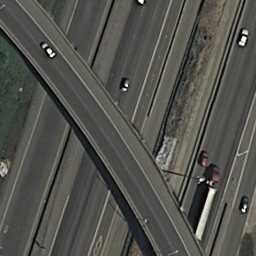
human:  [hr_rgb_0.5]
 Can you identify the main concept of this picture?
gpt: overpass